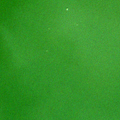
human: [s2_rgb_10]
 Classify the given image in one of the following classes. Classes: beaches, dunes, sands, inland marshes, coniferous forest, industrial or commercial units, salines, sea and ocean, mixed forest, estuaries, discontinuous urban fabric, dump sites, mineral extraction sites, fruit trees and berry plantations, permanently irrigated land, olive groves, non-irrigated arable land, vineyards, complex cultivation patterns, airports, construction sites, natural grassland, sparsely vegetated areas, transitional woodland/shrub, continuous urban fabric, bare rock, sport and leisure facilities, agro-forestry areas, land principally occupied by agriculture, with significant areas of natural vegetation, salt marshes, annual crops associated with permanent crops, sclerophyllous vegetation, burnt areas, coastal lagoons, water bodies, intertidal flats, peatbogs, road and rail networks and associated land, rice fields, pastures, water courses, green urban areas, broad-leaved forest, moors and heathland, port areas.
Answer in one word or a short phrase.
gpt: water bodies